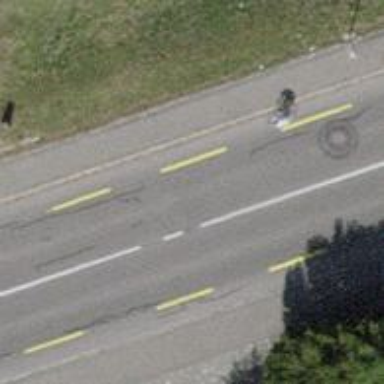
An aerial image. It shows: Primary highway with asphalt surface and designated lane for cyclists.